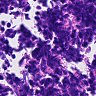
Metastatic tissue present: no